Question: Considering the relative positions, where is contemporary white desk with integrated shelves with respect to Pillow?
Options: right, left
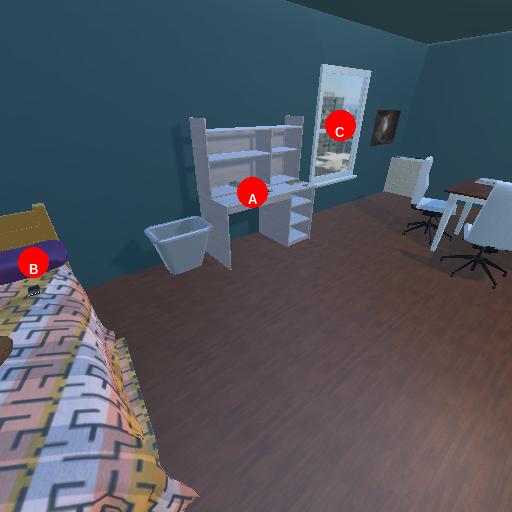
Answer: right